Question: I have data that are acquired every 3 seconds. Initially, they always begin within a narrow baseline range (i.e. 100+-10) but after ~30 seconds they begin to increase in value.
Here's an example.

The issue is that for every experiment, the initial baseline value may start at a different point in the y-axis (i.e. 100, 250, 35) due to variations in equipment calibration.
Although the relative signal enhancement at ~30 seconds behaves the same across different experiments, there may be an offset along the y-axis.
My intention is to measure the AUC of these curves. Because of the offset between experiments, they are not comparable, although they could potentially be identical in shape and enhancement ratio.
Therefore I need to normalize the data so that regardless of offset they all have comparable baseline initial values. This could be set to 0.
Can you give me any suggestions on how to accomplish the normalization on Matlab?
Ideally the output data should be of relative signal enhancement (in percent relative to baseline).
For example, the baseline values above would hover around 0+-10 (instead of the raw original value of ~139) and with enhancement they would build up to ~65% (instead of the original raw value of ~230).
Sample data:
'''
index SQMean
_____ ____________
'0' '139.428574'
'1' '133.298706'
'2' '135.961044'
'3' '143.688309'
'4' '133.298706'
'5' '133.181824'
'6' '134.896103'
'7' '146.415588'
'8' '142.324677'
'9' '128.168839'
'10' '146.116882'
'11' '146.766235'
'12' '134.675323'
'13' '138.610382'
'14' '140.558441'
'15' '128.662338'
'16' '138.480515'
'17' '153.610382'
'18' '156.207794'
'19' '183.428574'
'20' '220.324677'
'21' '224.324677'
'22' '230.415588'
'23' '226.766235'
'24' '223.935059'
'25' '229.922073'
'26' '234.389618'
'27' '235.493500'
'28' '225.727280'
'29' '241.623383'
'30' '225.805191'
'31' '240.896103'
'32' '224.090912'
'33' '230.467529'
'34' '248.285721'
'35' '233.779221'
'36' '225.532471'
'37' '247.337662'
'38' '233.000000'
'39' '241.740265'
'40' '235.688309'
'41' '238.662338'
'42' '236.636368'
'43' '236.025970'
'44' '234.818176'
'45' '240.974030'
'46' '251.350647'
'47' '241.857147'
'48' '242.623383'
'49' '245.714279'
'50' '250.701294'
'51' '229.415588'
'52' '236.909088'
'53' '243.779221'
'54' '244.532471'
'55' '241.493500'
'56' '245.480515'
'57' '244.324677'
'58' '244.025970'
'59' '231.987015'
'60' '238.740265'
'61' '239.532471'
'62' '232.363632'
'63' '242.454544'
'64' '243.831161'
'65' '229.688309'
'66' '239.493500'
'67' '247.324677'
'68' '245.324677'
'69' '244.662338'
'70' '238.610382'
'71' '243.324677'
'72' '234.584412'
'73' '235.181824'
'74' '228.974030'
'75' '228.246750'
'76' '230.519485'
'77' '231.441559'
'78' '236.324677'
'79' '229.935059'
'80' '238.701294'
'81' '236.441559'
'82' '244.350647'
'83' '233.714279'
'84' '243.753250'
'''
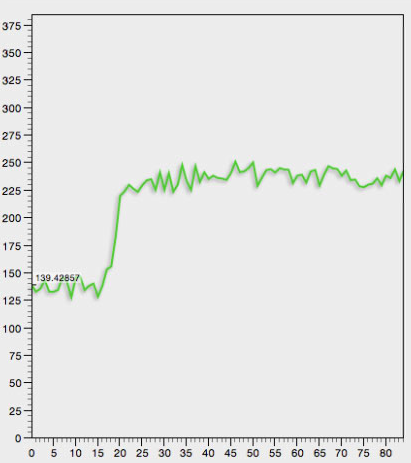
Answer: Close to what was mentioned by Shai:
'''
blwindow = 1:nrSamp;
DataNorm = 100*(Data/mean(Data(blwindow))-1)
'''
Set the window to the right size, however you want to determine it, it depends on your data. Output DataNorm is in %.